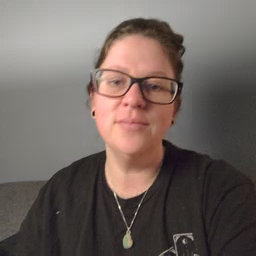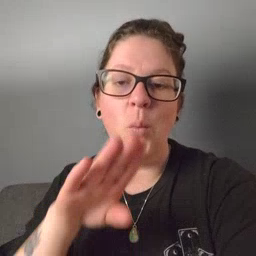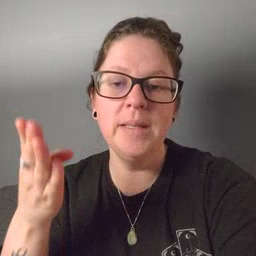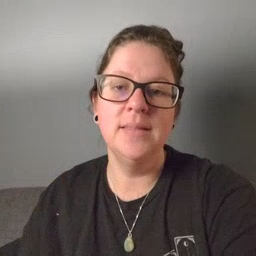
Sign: open